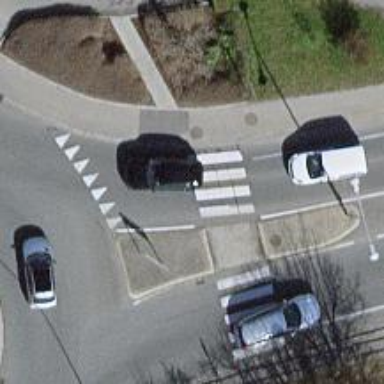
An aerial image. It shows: Uncontrolled zebra crossing with white markings.